Question: I want to use to plot a quantity where all of positive, negative, and close-to-zero values are important. I want the close-to-zeros to be black, but there is no default that provides such a feature.
For example, using assigns black to the lowest (in this case: negative) number, which looks bad:
'figure, imagesc(Xvalues, Yvalues, Quantity) colorbar, colormap(hot), axis equal, axis off'

Observe that 0 is assigned some unflashy red, which makes the regions of vanishing value hard to see.
Is there any way to use (e.g.) for the positive values and some blue-ish for the negative values, with both meeting at a black zero?
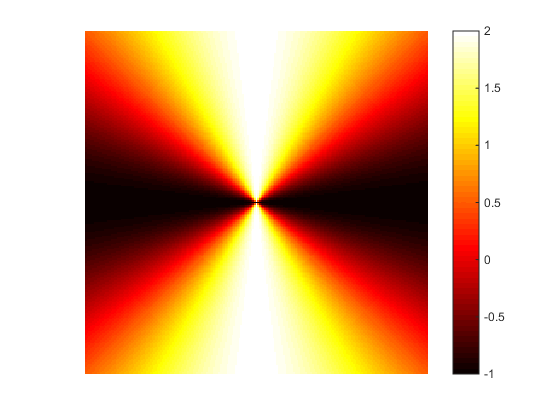
Answer: EDIT: I see that a link to a similar question is posted as a comment to the question here. The answer provided there is much better than mine.
You can make a custom colormap. Colormaps have three columns and any number of rows. Each column represents one color (Red,Green,Blue, respectively). For example, if you want a color map from red to blue you could make one with:
'''
mymap = [zeros(256,2),linspace(1,0,256)';linspace(0,1,256)', zeros(256,2)]
'''
and then use it with
'''
colormap(mymap)
'''
I don't know of an easy way to make black equal zero although one must exist. The best advise I can give you to make that work is to calculate how many rows each color needs based on your minimum and maximum values.